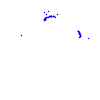
Particle: kaon